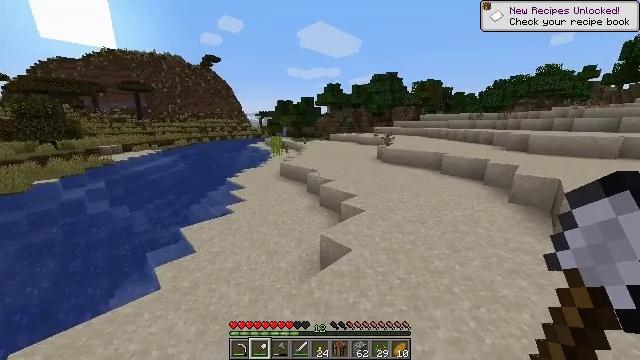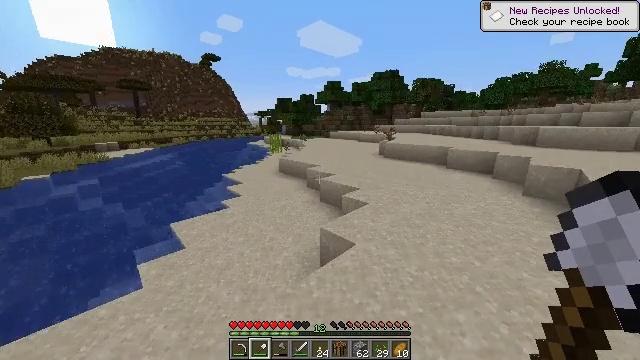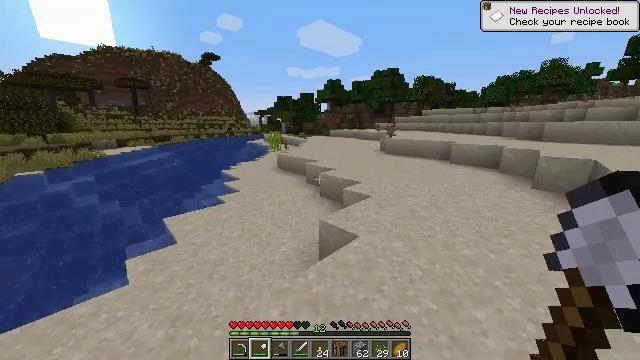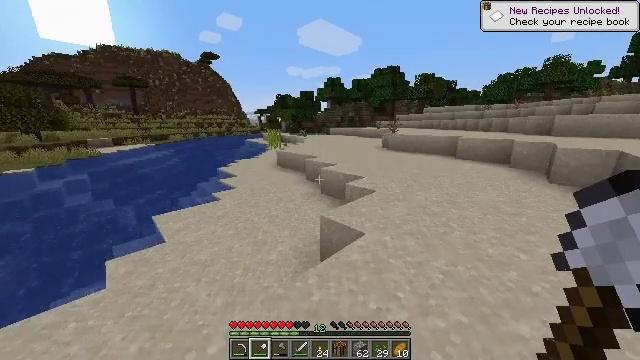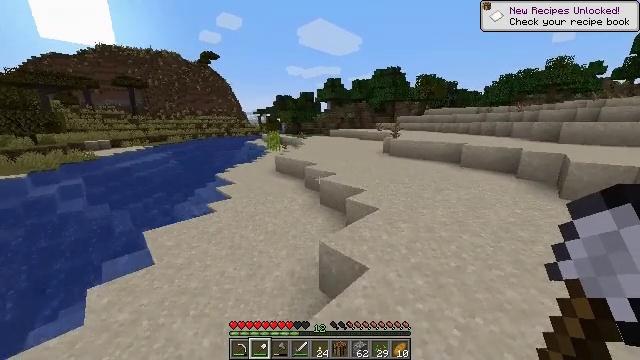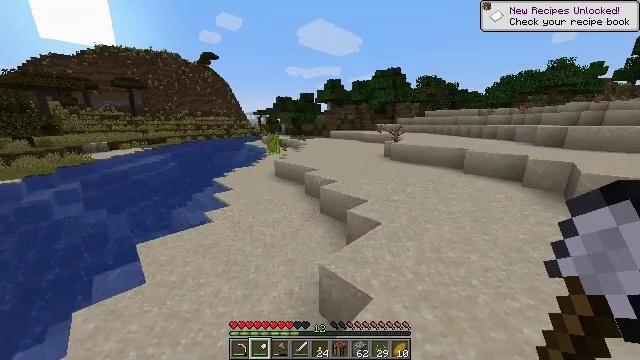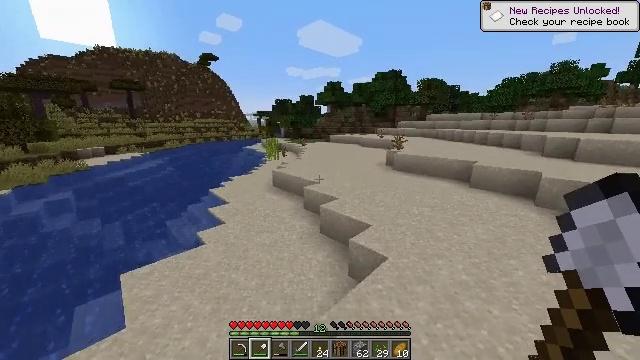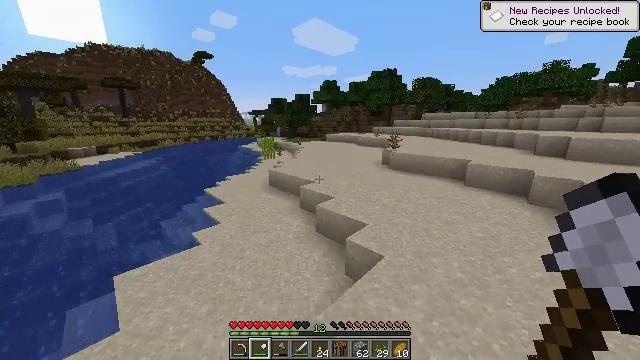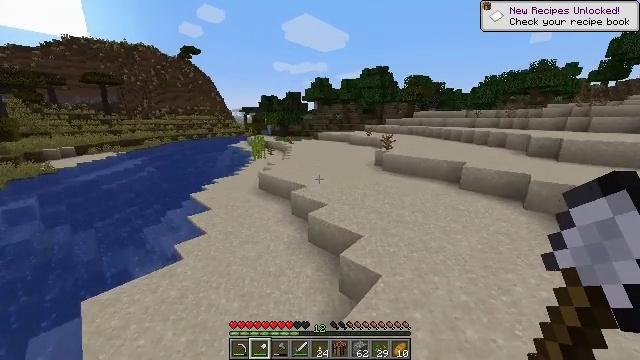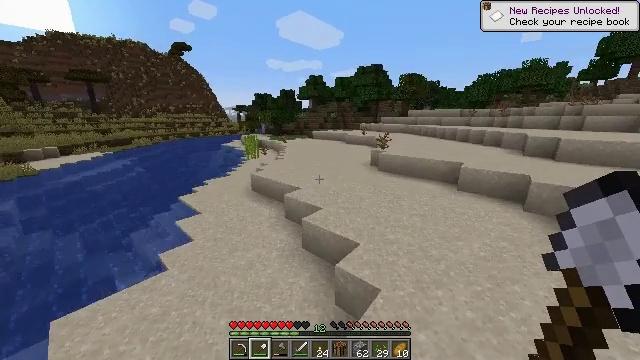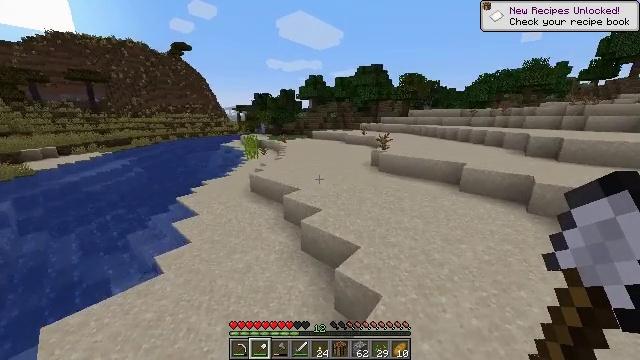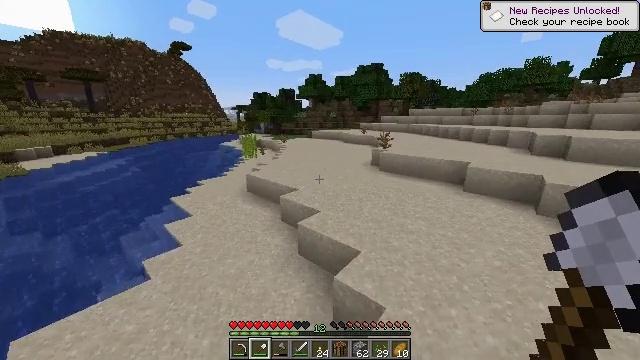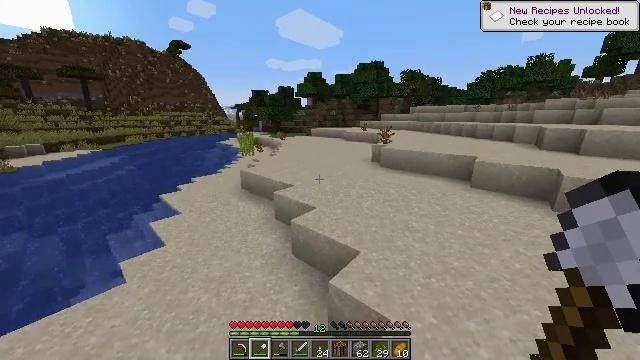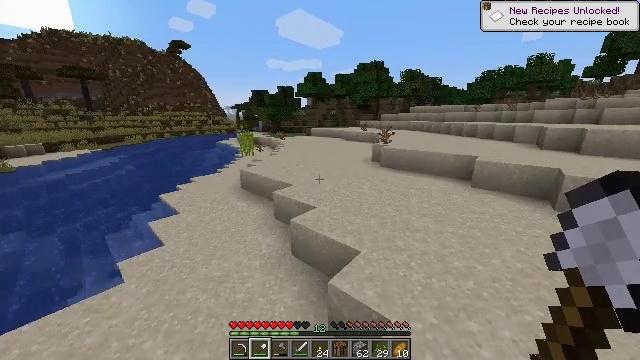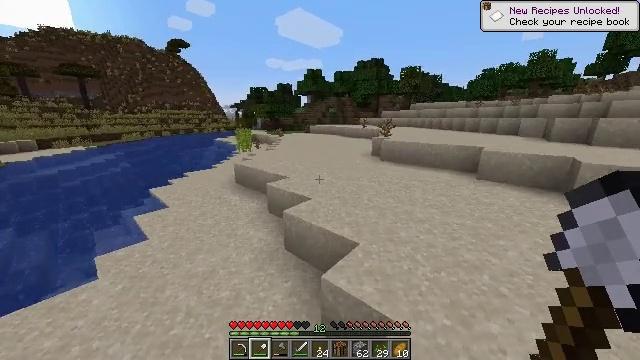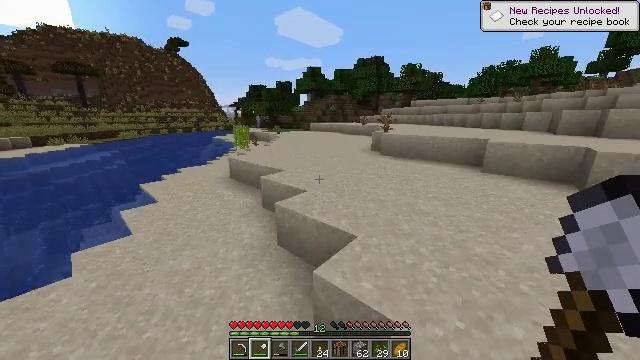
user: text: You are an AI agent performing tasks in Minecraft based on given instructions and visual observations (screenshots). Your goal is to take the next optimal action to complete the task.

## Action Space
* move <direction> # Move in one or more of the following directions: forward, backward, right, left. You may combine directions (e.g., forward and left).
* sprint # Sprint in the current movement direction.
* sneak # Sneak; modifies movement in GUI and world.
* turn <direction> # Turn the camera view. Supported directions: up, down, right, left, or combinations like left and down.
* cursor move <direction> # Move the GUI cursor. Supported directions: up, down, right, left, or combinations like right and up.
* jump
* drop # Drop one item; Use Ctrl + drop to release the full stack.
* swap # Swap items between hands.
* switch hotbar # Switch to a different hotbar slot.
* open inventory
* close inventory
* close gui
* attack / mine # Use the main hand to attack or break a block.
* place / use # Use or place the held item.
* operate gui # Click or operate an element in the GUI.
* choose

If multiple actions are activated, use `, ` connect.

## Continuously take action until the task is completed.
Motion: motion action
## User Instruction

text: Harvest sugar cane from the plant.
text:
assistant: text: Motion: move forward, sprint, jump
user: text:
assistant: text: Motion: move forward, sprint, jump
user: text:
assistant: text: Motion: move forward, sprint, jump
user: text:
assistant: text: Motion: move forward, sprint, jump
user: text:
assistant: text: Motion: move forward, sprint, jump
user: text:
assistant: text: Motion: move forward, sprint, jump
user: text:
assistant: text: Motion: move forward and move right, sprint, turn right, jump
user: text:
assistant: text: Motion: move forward and move right, sprint, turn right, jump
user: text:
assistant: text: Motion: move forward and move right, sprint, turn right, jump
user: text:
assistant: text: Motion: move forward and move right, sprint, jump
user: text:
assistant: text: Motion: move forward and move right, sprint, jump
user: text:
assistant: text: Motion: move forward and move right, sprint, jump
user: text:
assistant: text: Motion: move forward and move right, sprint, jump
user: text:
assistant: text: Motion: move forward and move right, sprint, jump
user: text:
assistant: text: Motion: move forward and move right, sprint, jump
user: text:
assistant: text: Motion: move forward and move right, sprint, jump
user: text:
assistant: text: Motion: move forward, sprint, jump
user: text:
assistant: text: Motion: move forward, sprint, turn left, jump
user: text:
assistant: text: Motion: move forward, sprint, turn left and down, jump
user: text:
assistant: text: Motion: move forward, sprint, turn left, jump
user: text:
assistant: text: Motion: move forward, sprint, turn left, jump
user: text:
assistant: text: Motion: move forward, sprint, turn left, jump
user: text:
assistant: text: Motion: move forward, sprint, turn left, jump
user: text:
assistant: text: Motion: move forward, sprint, turn left, jump
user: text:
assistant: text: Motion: move forward, sprint, turn left, jump
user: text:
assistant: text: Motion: move forward, sprint, turn left, jump
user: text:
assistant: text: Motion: move forward, sprint, jump
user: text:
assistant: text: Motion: move forward, sprint, jump
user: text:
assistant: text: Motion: move forward, sprint, jump
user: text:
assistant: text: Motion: move forward, sprint, jump